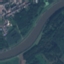
Land use / land cover: River